四年级 · 计数
2021 年石家庄基本建成城市生活垃圾分类处理系统, 实现生活垃圾分类全覆盖。下面是某小区某单元楼一天的垃圾量统计图。

(1)一天中, ( )垃圾最多, ( )垃圾最少。(2)厨余垃圾比其他垃圾多 $(\quad)$ 千克。(3)有害垃圾比可回收垃圾少( )千克。
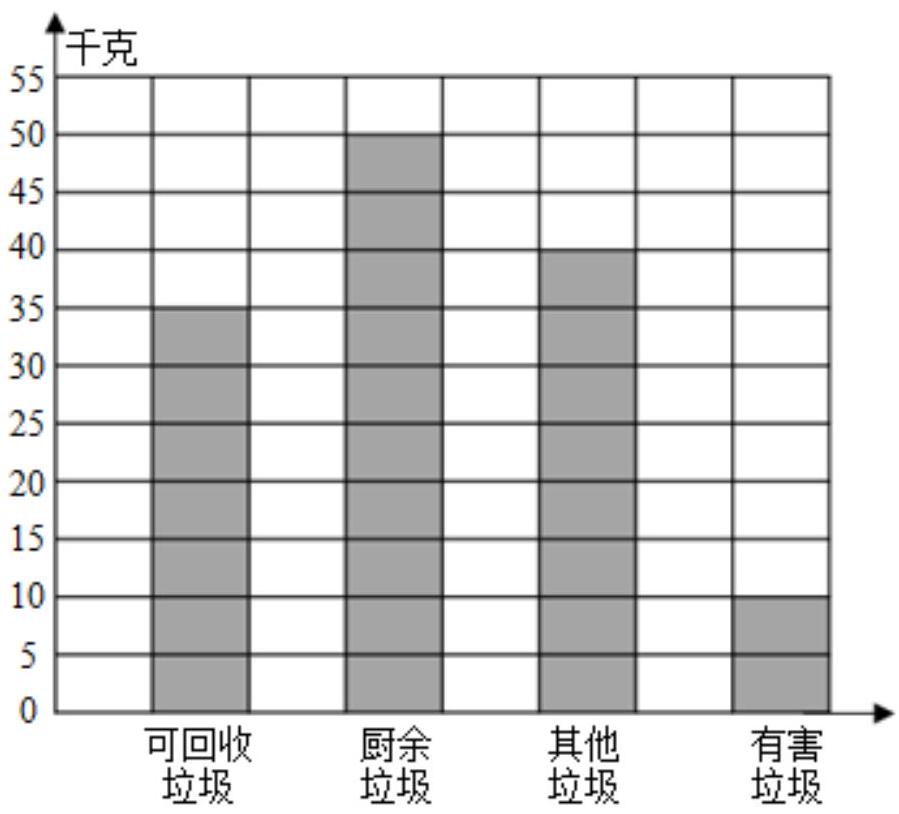
答案: (1) 橱余垃圾 有害垃圾(2) 10(3) 25